Question: I'm trying to understand how should I enable the ES6 snippet in <URL>.
If write 'function' and press twice, it generates this for me:

This is perfect.
But if I write <URL> and press it does generate the arrow function.
Somehow I have to include that <URL> file, but I have no idea how...
How can I do that?
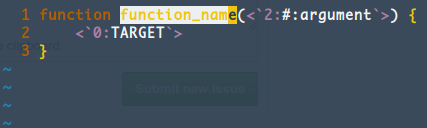
Answer: Use <URL> to load the 'javascript-es6' snippets:
'''
autocmd FileType js UltiSnipsAddFiletypes javascript-es6
'''
From documentation:
> '''
*FileType*
FileType When the 'filetype' option has been set. The
pattern is matched against the filetype.
<afile> can be used for the name of the file
where this option was set, and <amatch> for
the new value of 'filetype'.
See |filetypes|.
'''
Refer to the <URL> section for more information how to install that module.